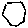
Label: hexagon